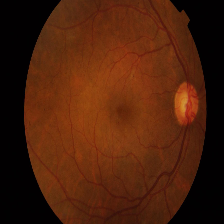
Diabetic retinopathy grade: Proliferative DR